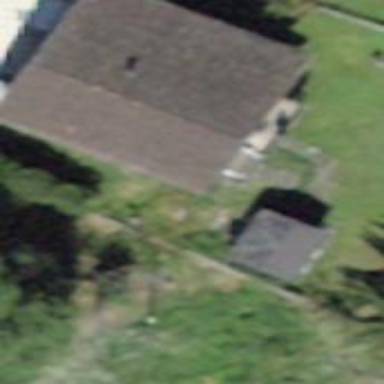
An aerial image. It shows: Building with tile roof.